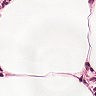
Metastatic tissue present: no